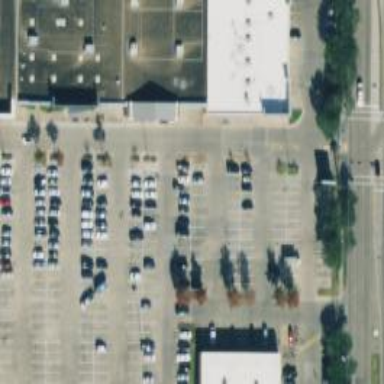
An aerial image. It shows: Parking space is available.